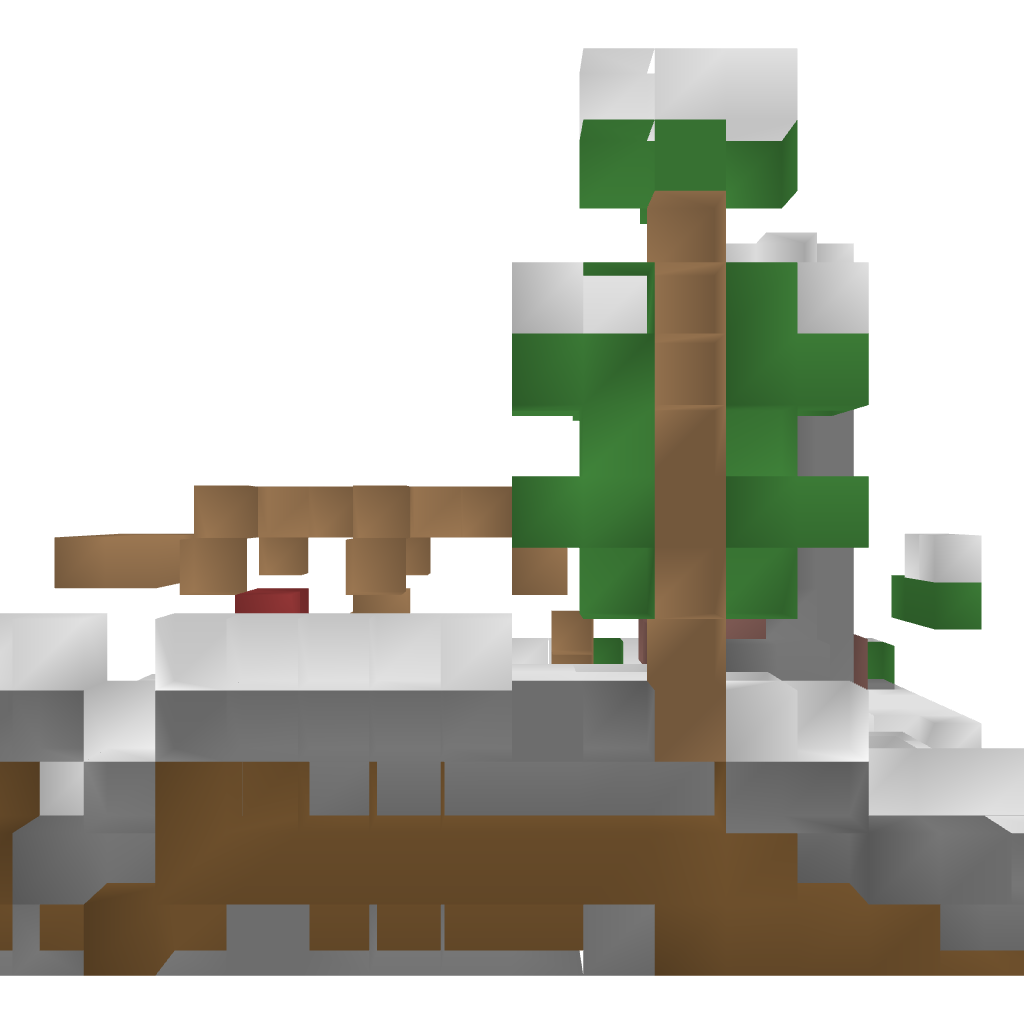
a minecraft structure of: Christmas House bad low quality